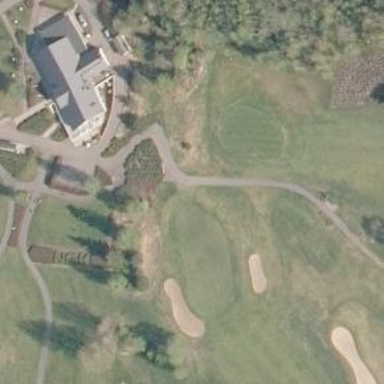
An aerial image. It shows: Path for both roads and golfers.